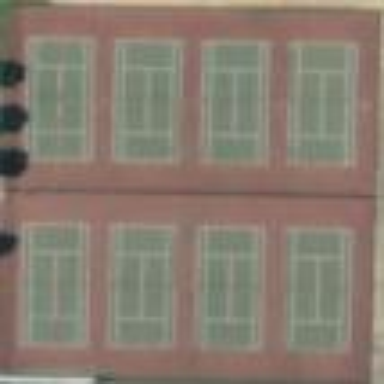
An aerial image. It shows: Hard court tennis pitch for leisure.